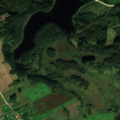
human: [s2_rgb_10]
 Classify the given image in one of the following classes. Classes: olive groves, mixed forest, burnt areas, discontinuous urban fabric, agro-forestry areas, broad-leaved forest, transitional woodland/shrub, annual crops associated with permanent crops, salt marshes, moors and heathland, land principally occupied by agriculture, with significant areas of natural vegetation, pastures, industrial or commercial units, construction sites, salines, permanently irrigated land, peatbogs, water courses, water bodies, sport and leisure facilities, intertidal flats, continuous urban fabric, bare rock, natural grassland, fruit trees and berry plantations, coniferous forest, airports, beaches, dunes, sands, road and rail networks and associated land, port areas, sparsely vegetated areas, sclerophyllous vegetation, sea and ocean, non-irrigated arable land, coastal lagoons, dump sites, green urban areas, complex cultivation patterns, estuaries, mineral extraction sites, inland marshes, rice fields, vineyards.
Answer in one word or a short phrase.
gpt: discontinuous urban fabric, non-irrigated arable land, pastures, complex cultivation patterns, coniferous forest, mixed forest, transitional woodland/shrub